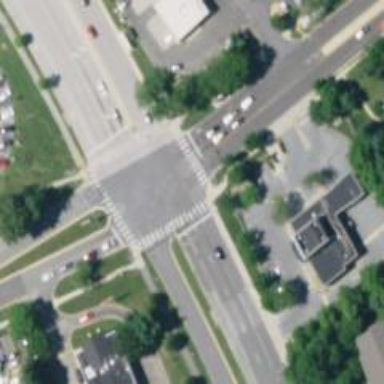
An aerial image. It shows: Zebra crossing on the road.